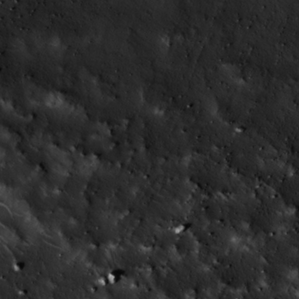
Label: non_frost